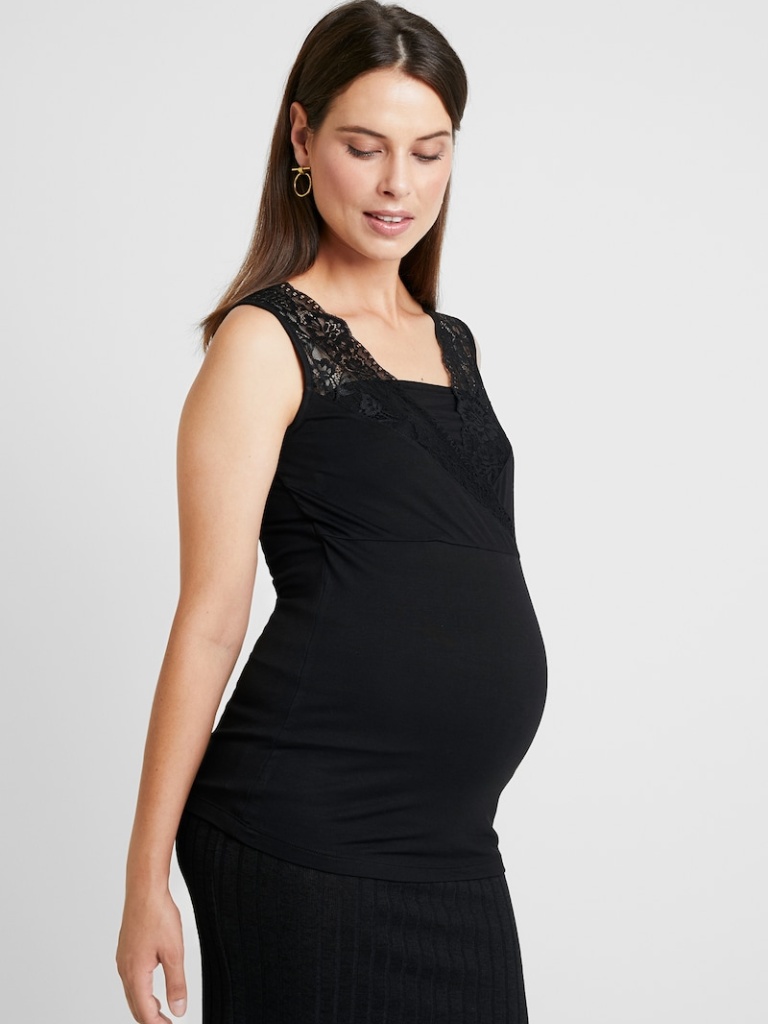
lace tight sleeveless hip length Untucked v-neck tank